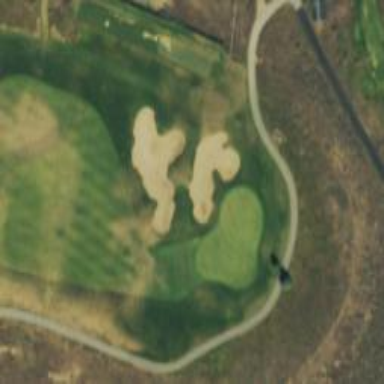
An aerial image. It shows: View of golf hole.